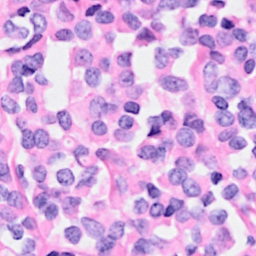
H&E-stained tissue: Breast